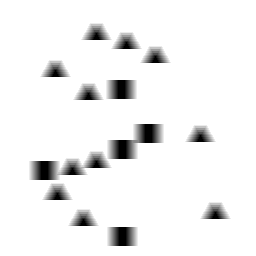
Squares: 5
Triangles: 11
Stars: 0
Total shapes: 16